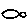
Label: fish